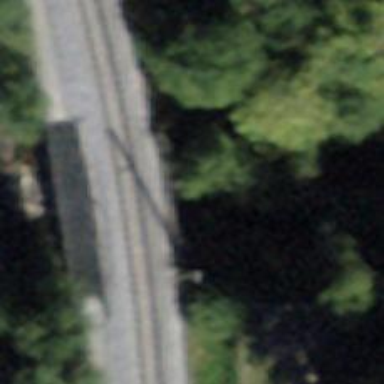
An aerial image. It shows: There is tunnel.